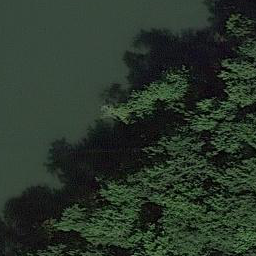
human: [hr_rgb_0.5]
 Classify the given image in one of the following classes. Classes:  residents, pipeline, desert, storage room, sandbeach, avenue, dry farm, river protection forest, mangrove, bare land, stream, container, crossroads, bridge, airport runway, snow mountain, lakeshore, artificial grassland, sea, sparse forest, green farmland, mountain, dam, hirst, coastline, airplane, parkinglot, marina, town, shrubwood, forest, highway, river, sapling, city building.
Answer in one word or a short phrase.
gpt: river protection forest